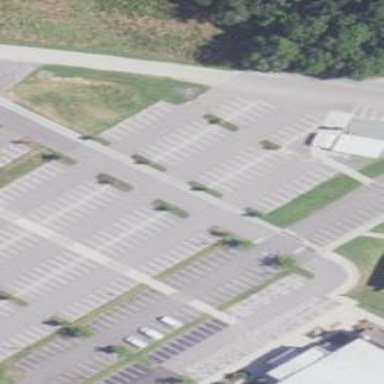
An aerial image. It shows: Parking area with asphalt surface.